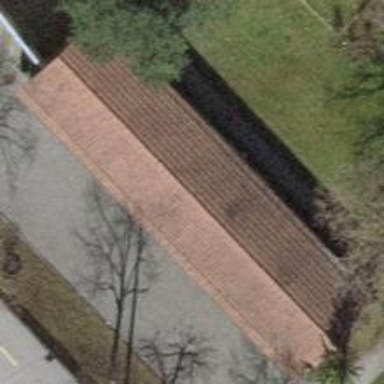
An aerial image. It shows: Group of garages.